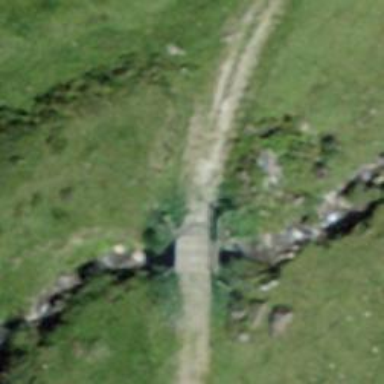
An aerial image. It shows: Gravel track on bridge with grade 2 tracktype.